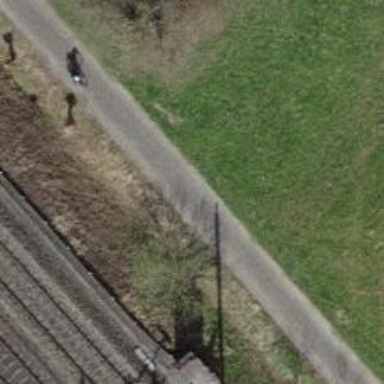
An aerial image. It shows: Service road with high-quality grade 1 track surface.